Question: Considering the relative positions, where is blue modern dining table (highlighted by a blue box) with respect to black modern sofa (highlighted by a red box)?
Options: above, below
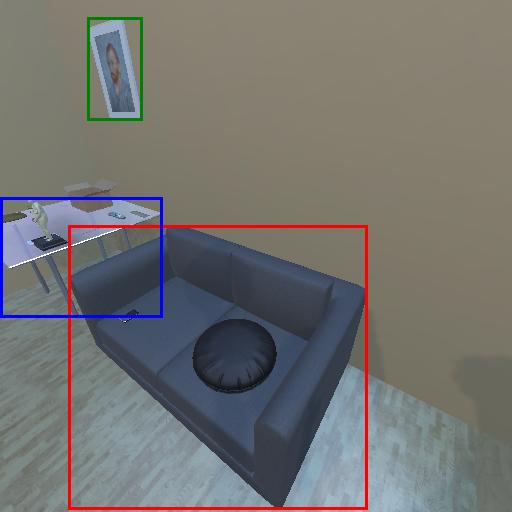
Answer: above